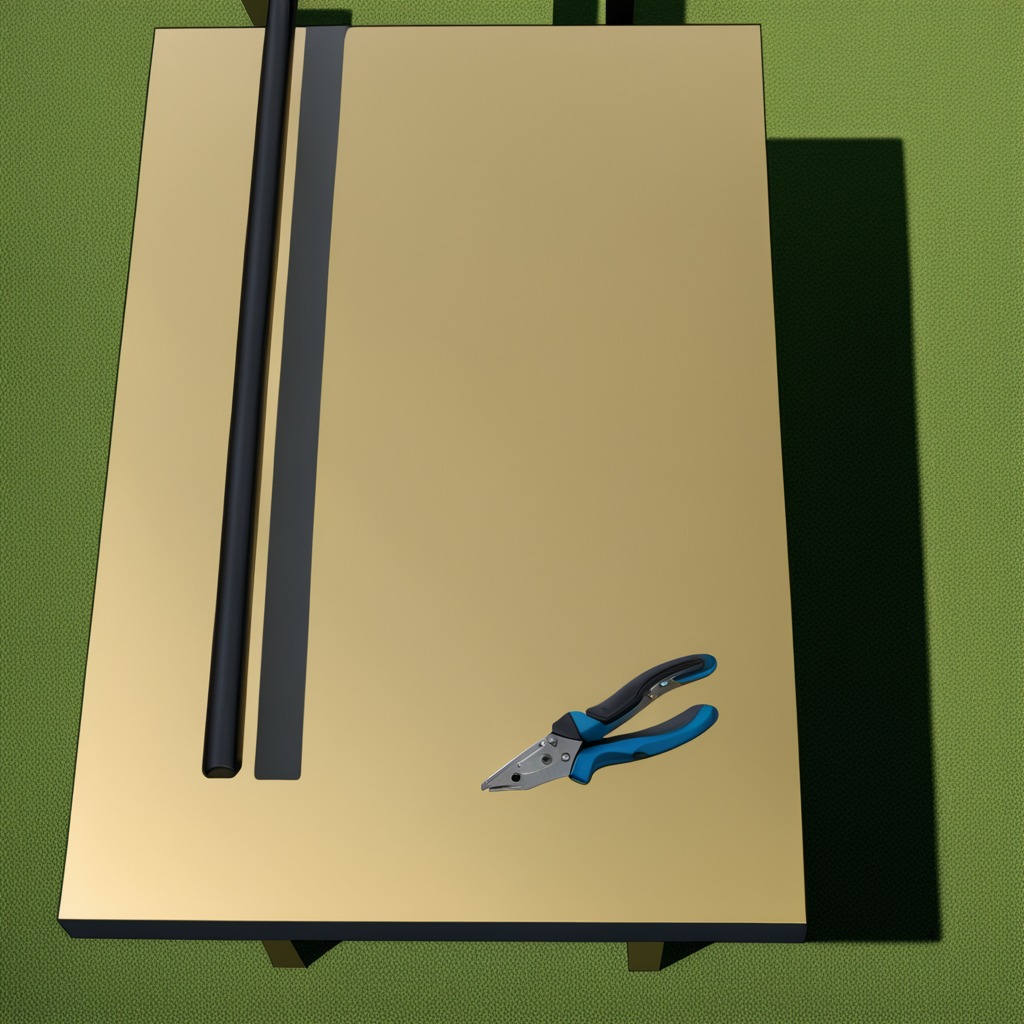
A plier is lying on a textured surface in a temporary outdoor tool station.